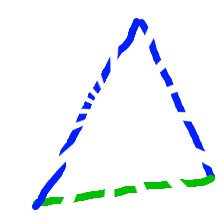
Shape: triangle